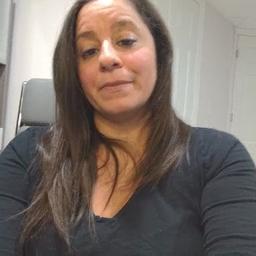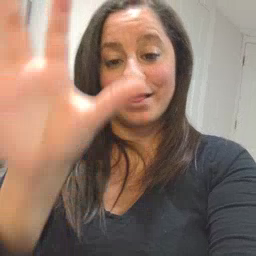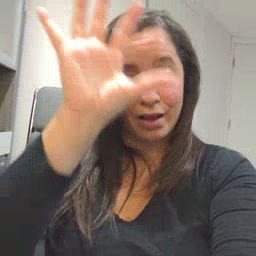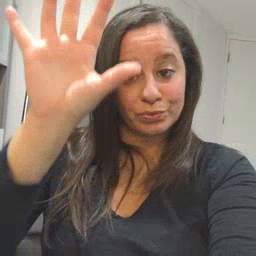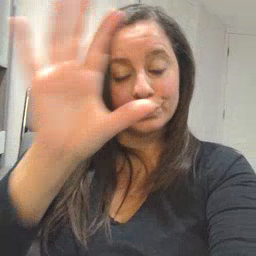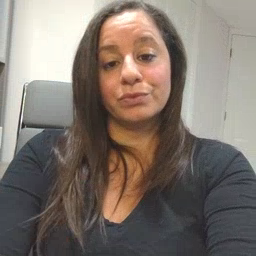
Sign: cloud